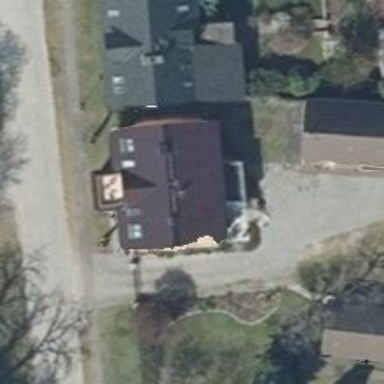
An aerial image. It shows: House with flat light gray roof. The building has various parts.